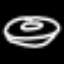
Label: donut